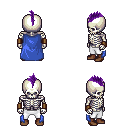
a pixel art fantasy rpg character, male body template, skeleton, blue cape, white pants, purple mohawk hairstyle, leather bracers, brown shoes, four views (front, back, left, right), 2x2 character sprite sheet, small pixel art, hard edges, no anti-aliasing